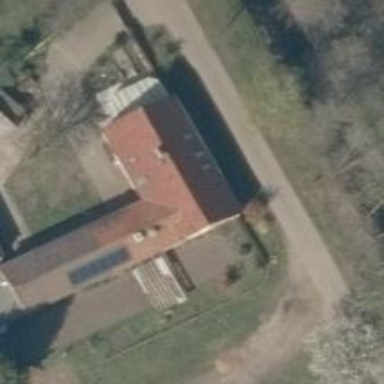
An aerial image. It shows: Simple and straightforward house.